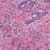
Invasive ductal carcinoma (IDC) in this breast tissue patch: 1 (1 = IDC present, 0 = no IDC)